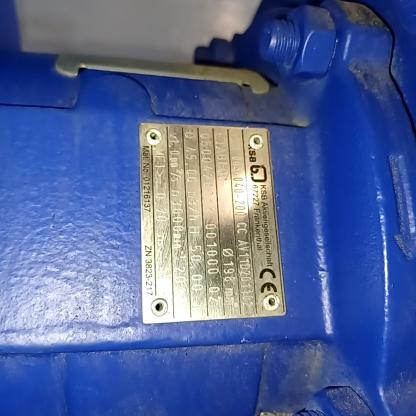
Klasa: tabliczka-znamionowa